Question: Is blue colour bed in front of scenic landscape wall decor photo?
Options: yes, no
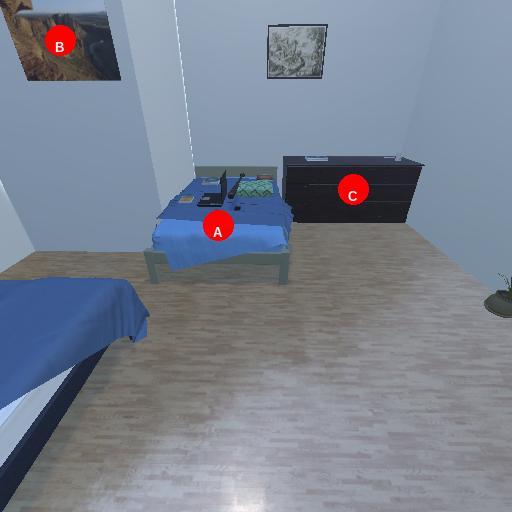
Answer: yes